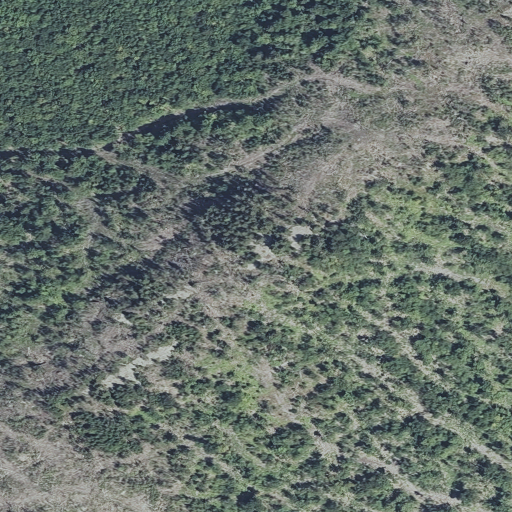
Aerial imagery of mountain in Maine named Doughty Hill containing grassland, deciduous forest, mixed forest, and evergreen forest